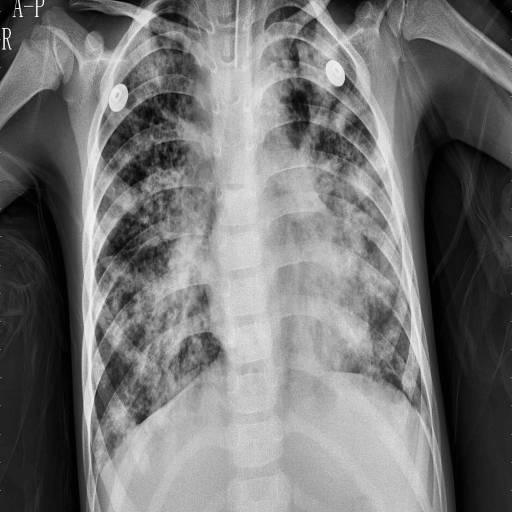
Finding: PNEUMONIA